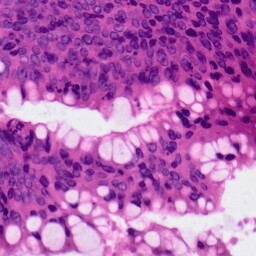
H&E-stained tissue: Colon